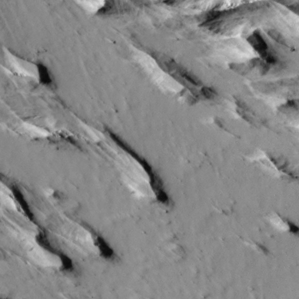
Label: non_frost